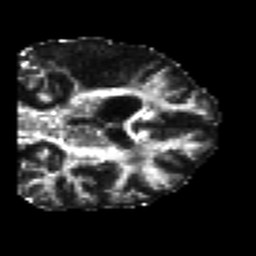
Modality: FA
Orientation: coronal
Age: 54
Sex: male
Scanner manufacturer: siemens
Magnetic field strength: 3 T
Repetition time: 7.3 s
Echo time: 0.087 s